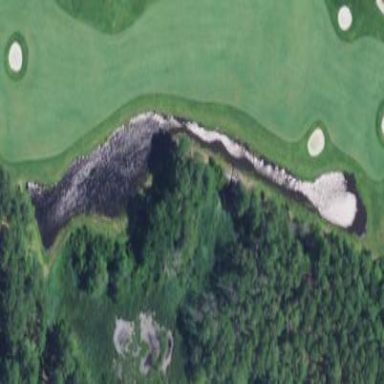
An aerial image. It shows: Water hazard on golf course.